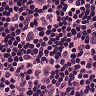
Metastatic tissue present: no